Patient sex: M
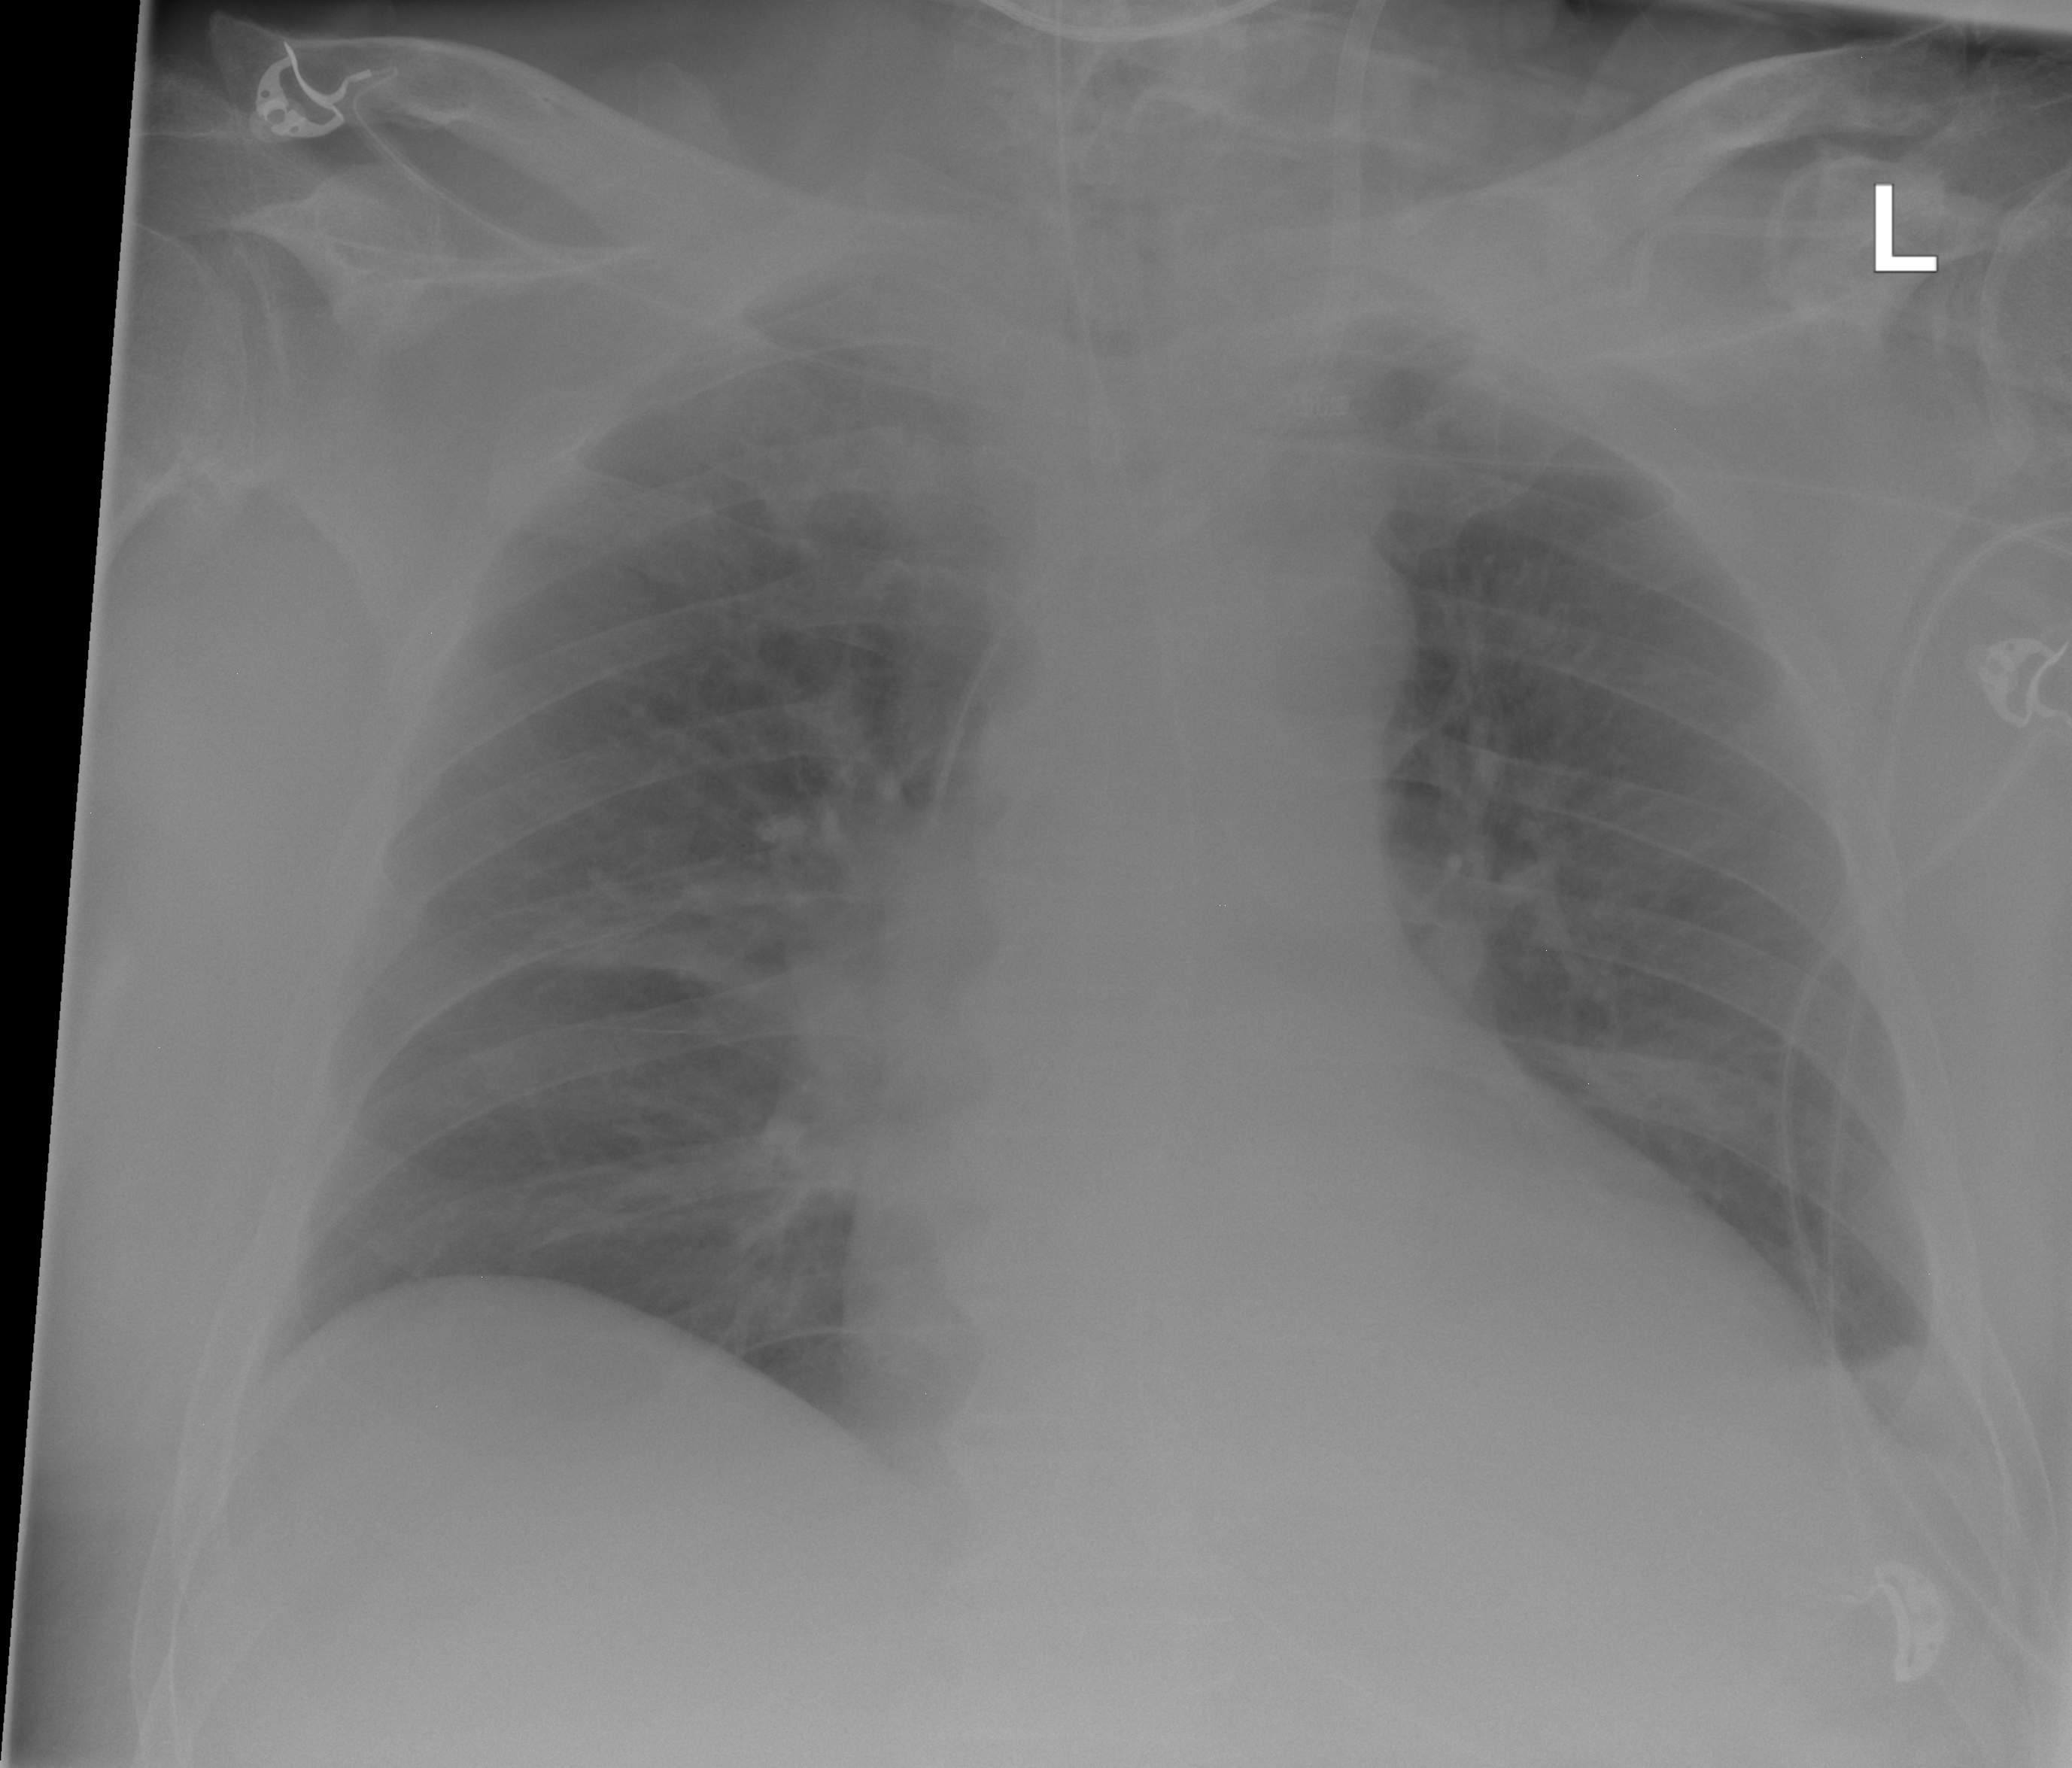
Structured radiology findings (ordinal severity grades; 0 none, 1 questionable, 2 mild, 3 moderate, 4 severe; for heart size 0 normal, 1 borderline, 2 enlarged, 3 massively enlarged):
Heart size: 2
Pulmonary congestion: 0
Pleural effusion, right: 0
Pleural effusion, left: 2
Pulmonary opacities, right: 0
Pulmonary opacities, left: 0
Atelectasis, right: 2
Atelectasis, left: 2